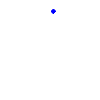
Particle: kaon